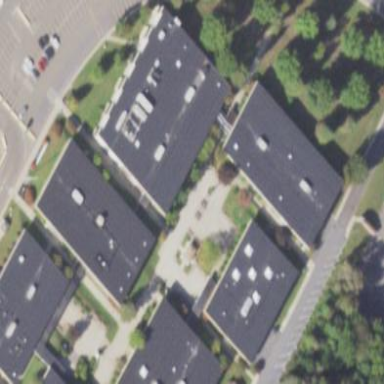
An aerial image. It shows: College building.